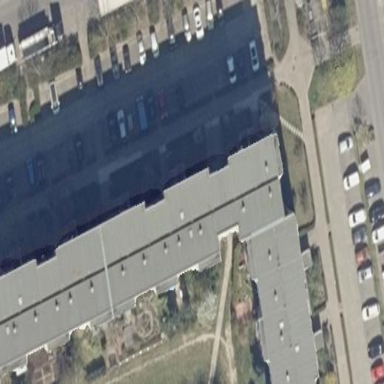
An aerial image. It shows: Apartment building with flat roof.